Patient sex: F
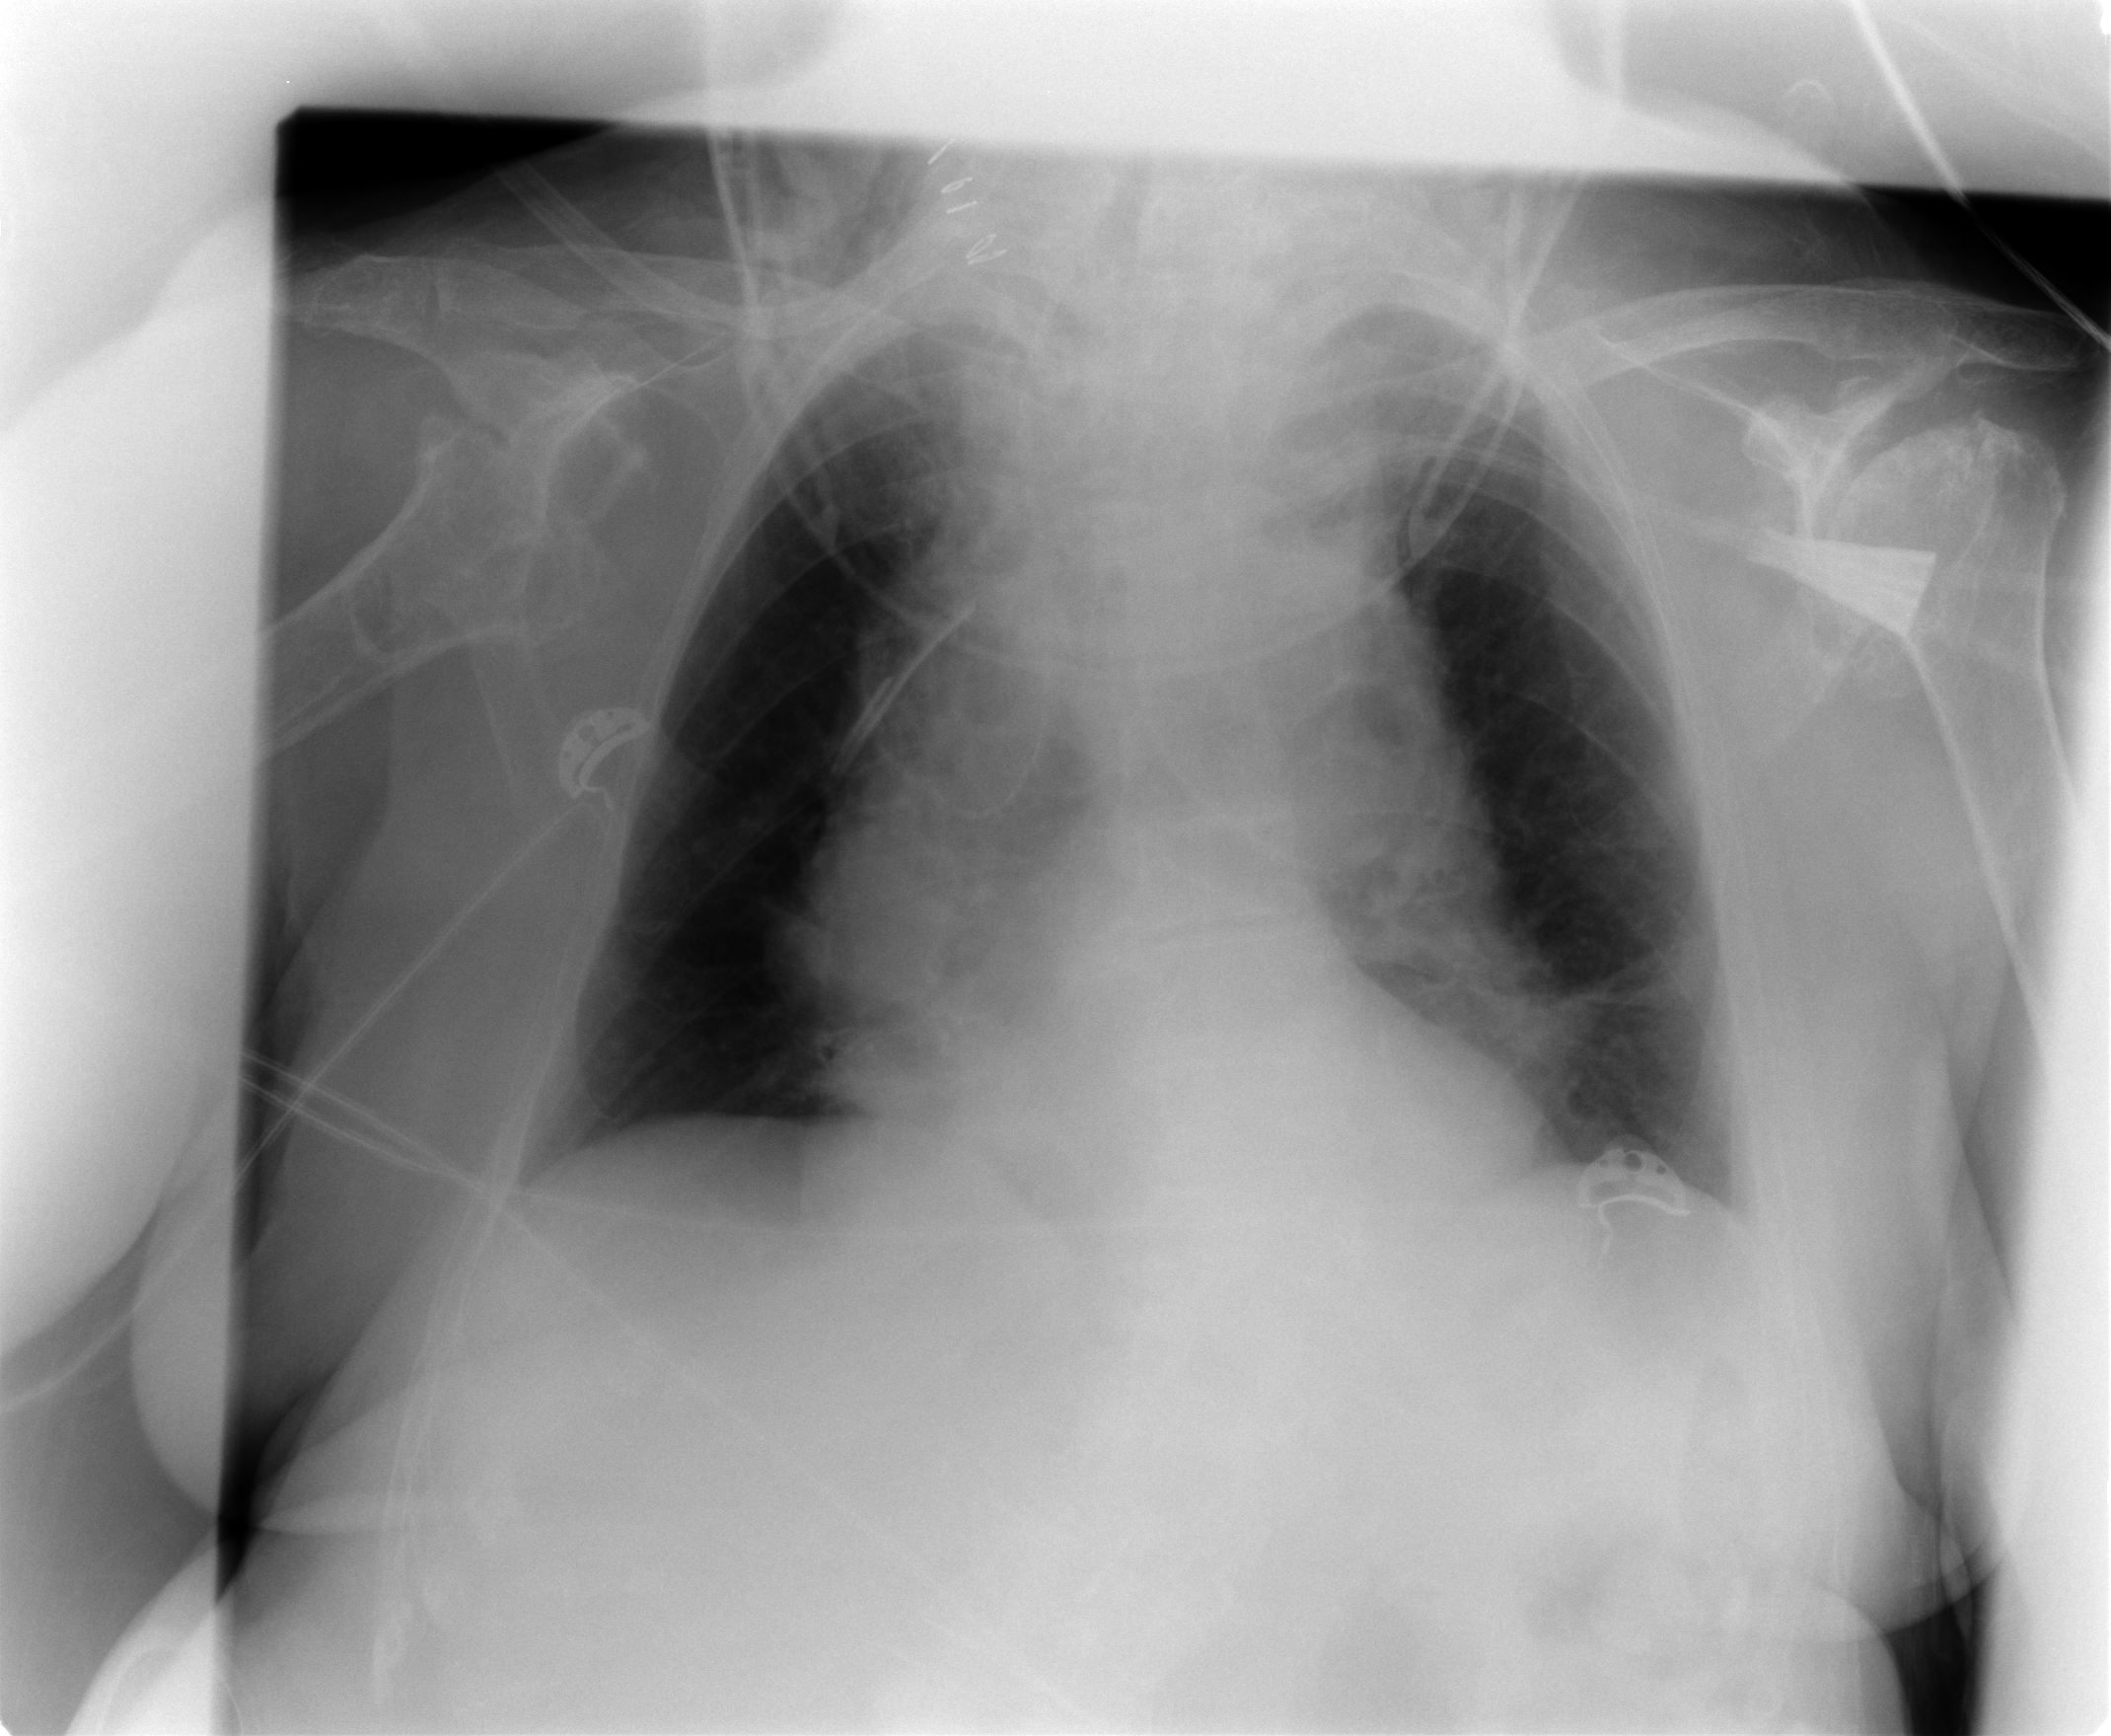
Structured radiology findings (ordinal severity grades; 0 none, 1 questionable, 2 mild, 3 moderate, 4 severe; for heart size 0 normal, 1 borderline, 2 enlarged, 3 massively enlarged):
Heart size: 2
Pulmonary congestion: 1
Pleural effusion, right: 0
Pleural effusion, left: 0
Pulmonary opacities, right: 0
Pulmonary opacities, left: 0
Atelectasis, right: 0
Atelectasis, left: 2